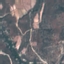
Land use / land cover: HerbaceousVegetation